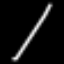
Label: line